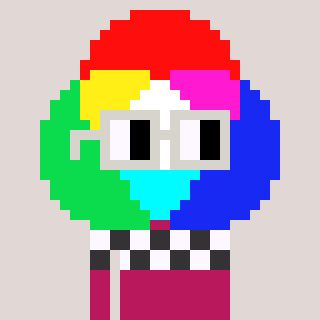
a pixel art character with square light gray glasses, a color circle-shaped head and a darkpink-colored body on a warm background